Question: I need export table dump using SQL DEVELOPER
I do: 'View->DBA' then right click on 'data pump' and then 'data pump export wizard'
In opened 'export wizard' window, I choose 'Tables' type, then click next and in second step, there are not displayed any tables:
Though, I have several tables in current connection (under this user).
What is problem here? why I cant see table list for exporting?
SQL DEVELOPER version: 4.0.3
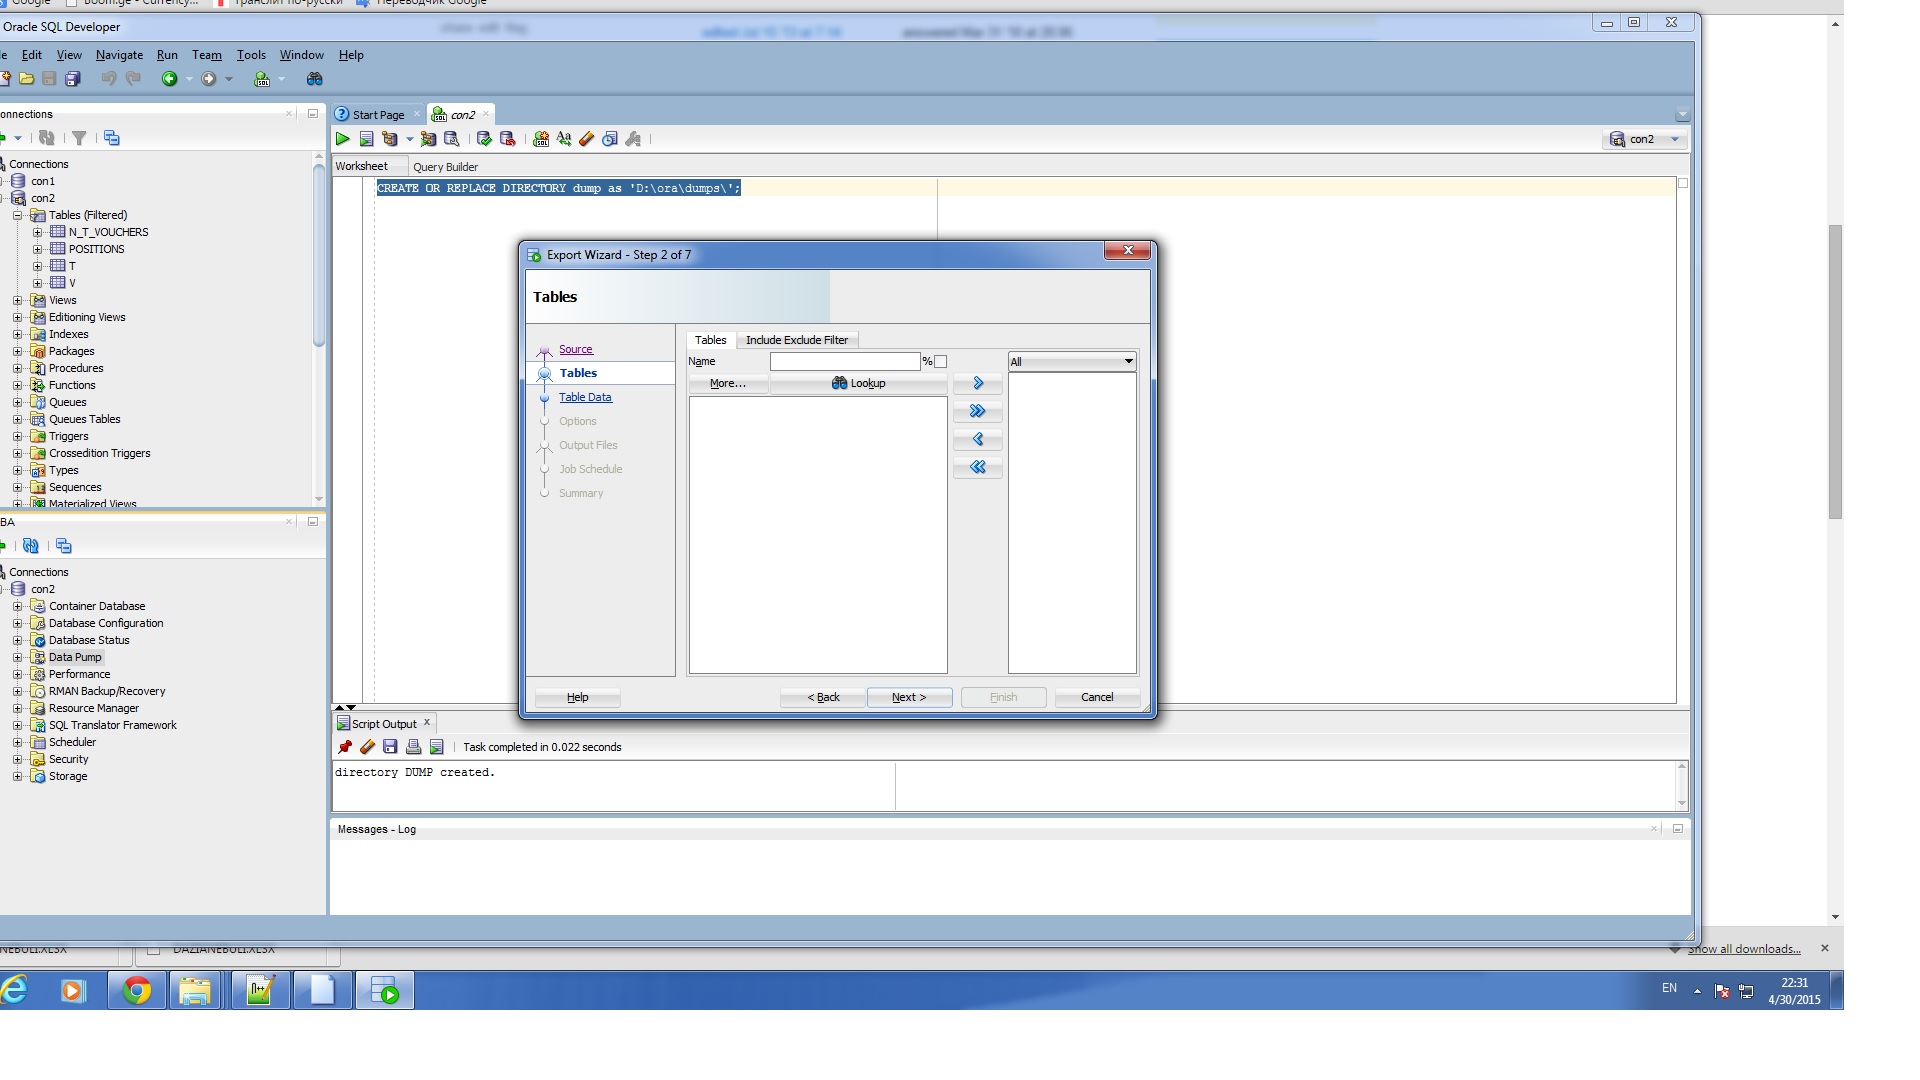
Answer: Click the 'Lookup' button.
By default it will export all tables for your user. Use this page if you only want to export certain tales.
Click the 'More' button if you want to browse by user.